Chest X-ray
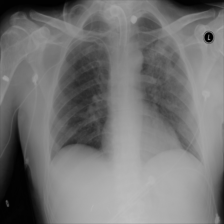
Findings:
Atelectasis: negative
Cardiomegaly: negative
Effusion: negative
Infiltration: positive
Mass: negative
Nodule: negative
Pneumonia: negative
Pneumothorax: negative
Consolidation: negative
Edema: negative
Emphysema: negative
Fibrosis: negative
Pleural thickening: negative
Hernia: negative